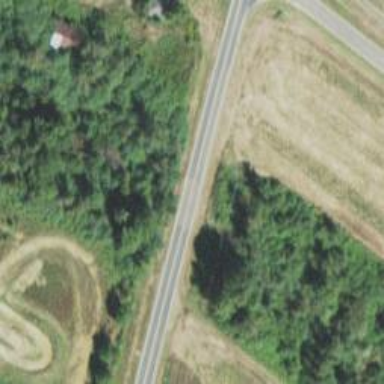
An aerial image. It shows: Culvert tunnel.